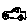
Label: car